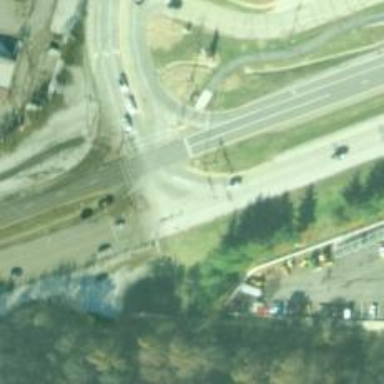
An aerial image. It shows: Trunk link highway.